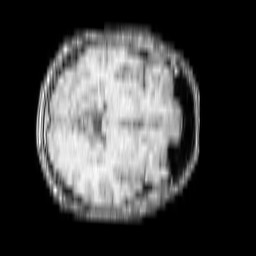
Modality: T1w
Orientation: axial
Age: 53
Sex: male
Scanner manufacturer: philips
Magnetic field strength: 1.5 T
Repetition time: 0.1873 s
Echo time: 0.001837 s